二年级 · 算术
看图写出两个乘法算式和两个除法算式。

$\square \bigcirc \square=\square$ $\square \bigcirc \square=\square$
$\square \bigcirc \square=\square$
$\square \bigcirc \square=\square$
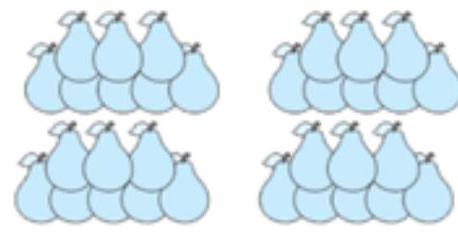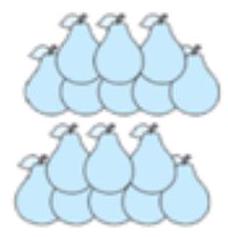
答案: $6 \times 8=48 ; 8 \times 6=48$

$48 \div 8=6 ; 48 \div 6=8$